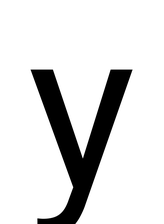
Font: Roboto_Regular